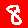
Digit: 8